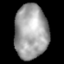
Tissue: lung
Cell type: Epithelial cells
Senescence score: 0.177
Nuclear area (px): 1767
Mean DAPI intensity: 161.666